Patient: sex M, age 45
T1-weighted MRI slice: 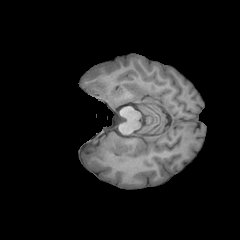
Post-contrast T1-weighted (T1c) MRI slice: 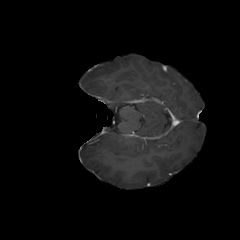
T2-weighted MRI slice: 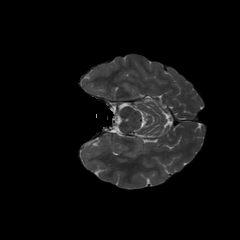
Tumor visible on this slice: no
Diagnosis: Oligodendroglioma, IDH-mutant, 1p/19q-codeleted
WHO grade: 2